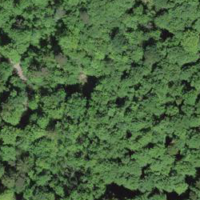
EUNIS habitat code: 41
Species observed at this site:
Vincetoxicum hirundinaria
Ilex aquifolium